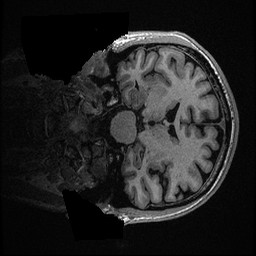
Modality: T1w
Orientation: coronal
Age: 67
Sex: male
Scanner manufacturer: ge
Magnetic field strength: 3 T
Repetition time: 0.006952 s
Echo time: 0.00292 s